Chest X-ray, PA view. Patient: 12 years old, sex F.
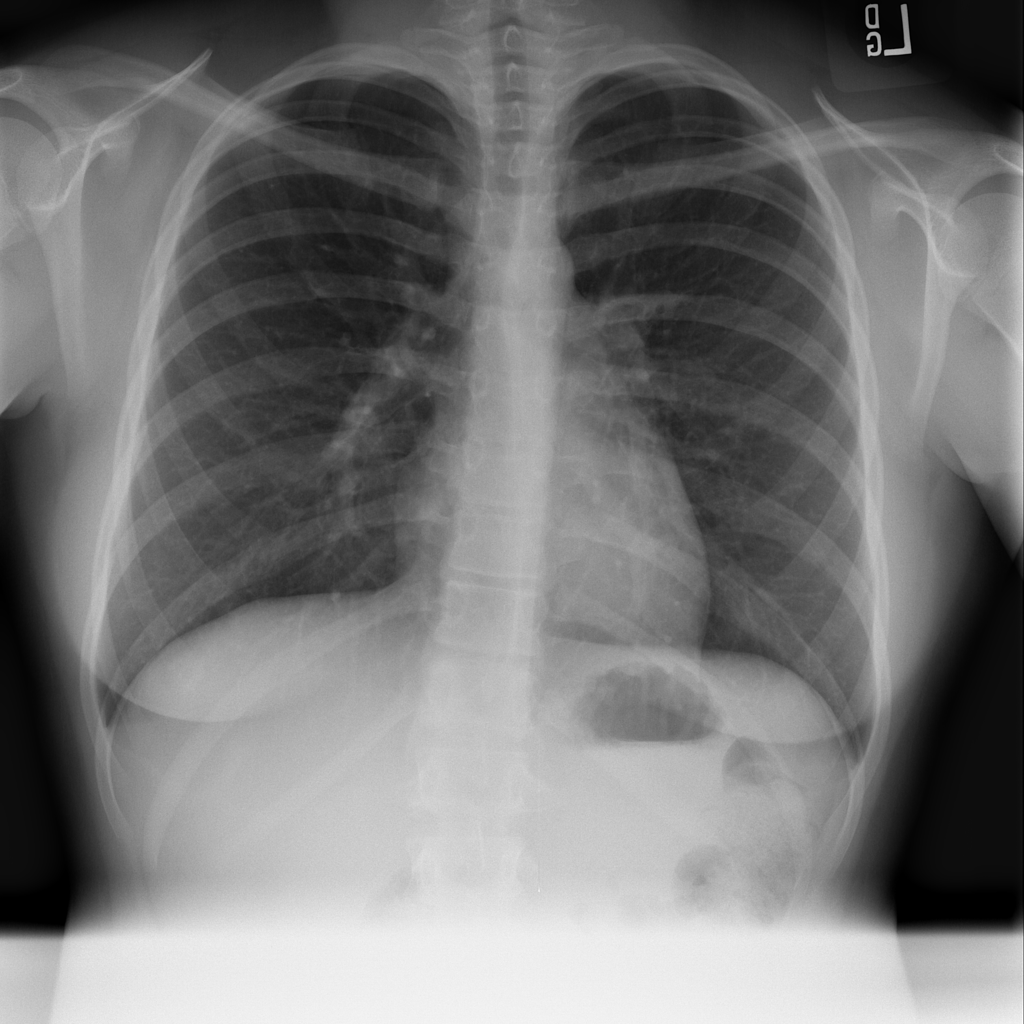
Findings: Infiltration